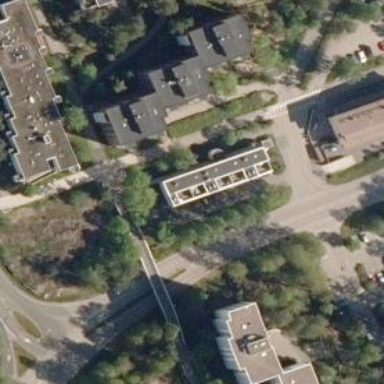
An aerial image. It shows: Cycleway bridge with asphalt surface.